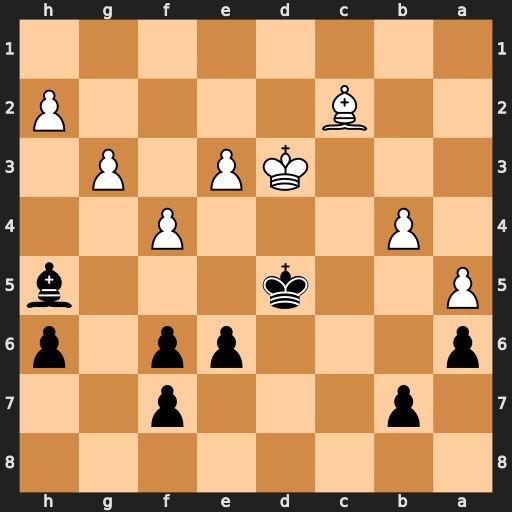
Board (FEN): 8/1p3p2/p3pp1p/P2k3b/1P3P2/3KP1P1/2B4P/8
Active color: b
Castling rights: -
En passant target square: -
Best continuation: Bg6+ e4+ Bxe4+